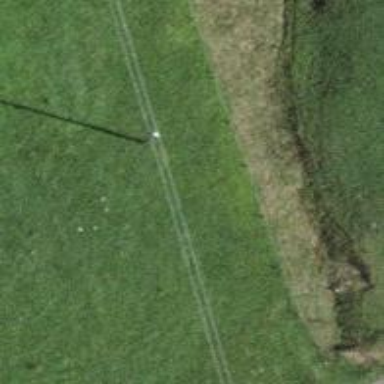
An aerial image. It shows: Utility pole in the area.